Question: This is needed to work in both SQL Server 2005 and 2008 without having to adjust the compatibility level (if it can be done)
'''
Select
CASE GROUPING([Store ID]) WHEN 1 THEN '[Store ID]' ELSE [Store ID] END [Store ID],
CASE GROUPING([Cashier]) WHEN 1 THEN '[Cashier]' ELSE [Cashier] END [Cashier],
CASE GROUPING([Register]) WHEN 1 THEN '[Register]' ELSE [Register] END [Register],
sum([Amex]) AS [Amex],
sum([C.Card]) AS [C.Card],
sum([Cash]) AS [Cash],
sum([House Acct]) AS [House Acct],
sum([MasterCard]) AS [MasterCard],
sum([Str Cr]) AS [Str Cr],
sum([Visa/MC]) AS [Visa/MC]
from
#a13
group by
[Store ID],
[Cashier],
[Register]
with rollup
'''
This returns :

How could I adjust the code not to actually show the rolled up rows? Meaning remove the last 3 lines or where it has anything with [ ]. I need the 'Rollup' to use in SQL 2005 so I can use the 'case grouping'.
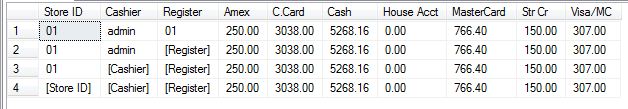
Answer: Now that I understand the problem a little better, my first suggestion is to make your presentation layer a little smarter than just having to barf whatever the database sends to it.
However I'm not sure why you can't do something like this, instead of the mess you described with a temp table:
'''
SELECT * FROM
(
...your query above...
) AS x
WHERE Register <> '[Register]';
'''